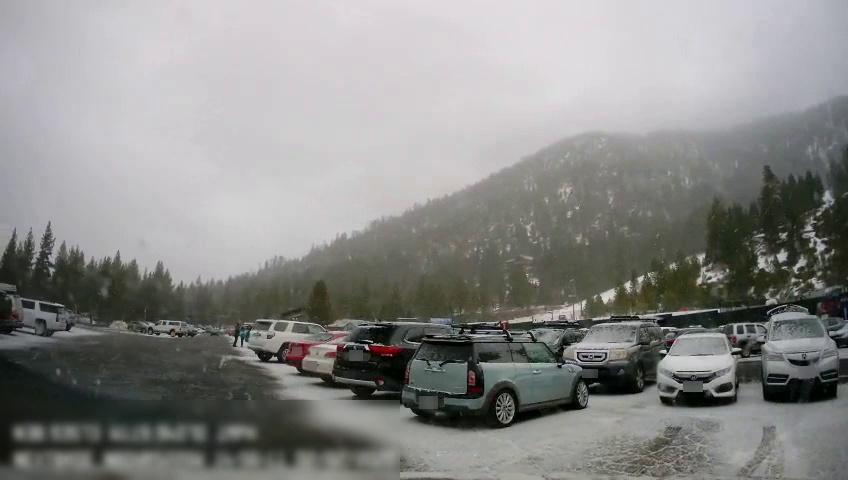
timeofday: Day
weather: Snowy
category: Vehicles | Car
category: Vehicles | SUV
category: Vehicles | SUV
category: Vehicles | SUV
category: Vehicles | SUV
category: Vehicles | SUV
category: Vehicles | Car
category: Vehicles | Car
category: Vehicles | SUV
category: Vehicles | Car
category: Vehicles | Car
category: Vehicles | SUV
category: Vehicles | SUV
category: Vehicles | Truck
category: Vehicles | SUV
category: Vehicles | SUV
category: Vehicles | SUV
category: Pedestrians
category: Pedestrians
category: Drivable Space